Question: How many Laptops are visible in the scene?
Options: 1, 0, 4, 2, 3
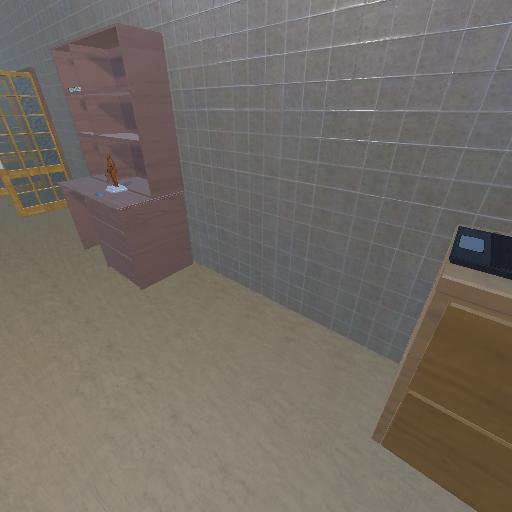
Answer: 1